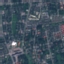
Label: Residential